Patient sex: M
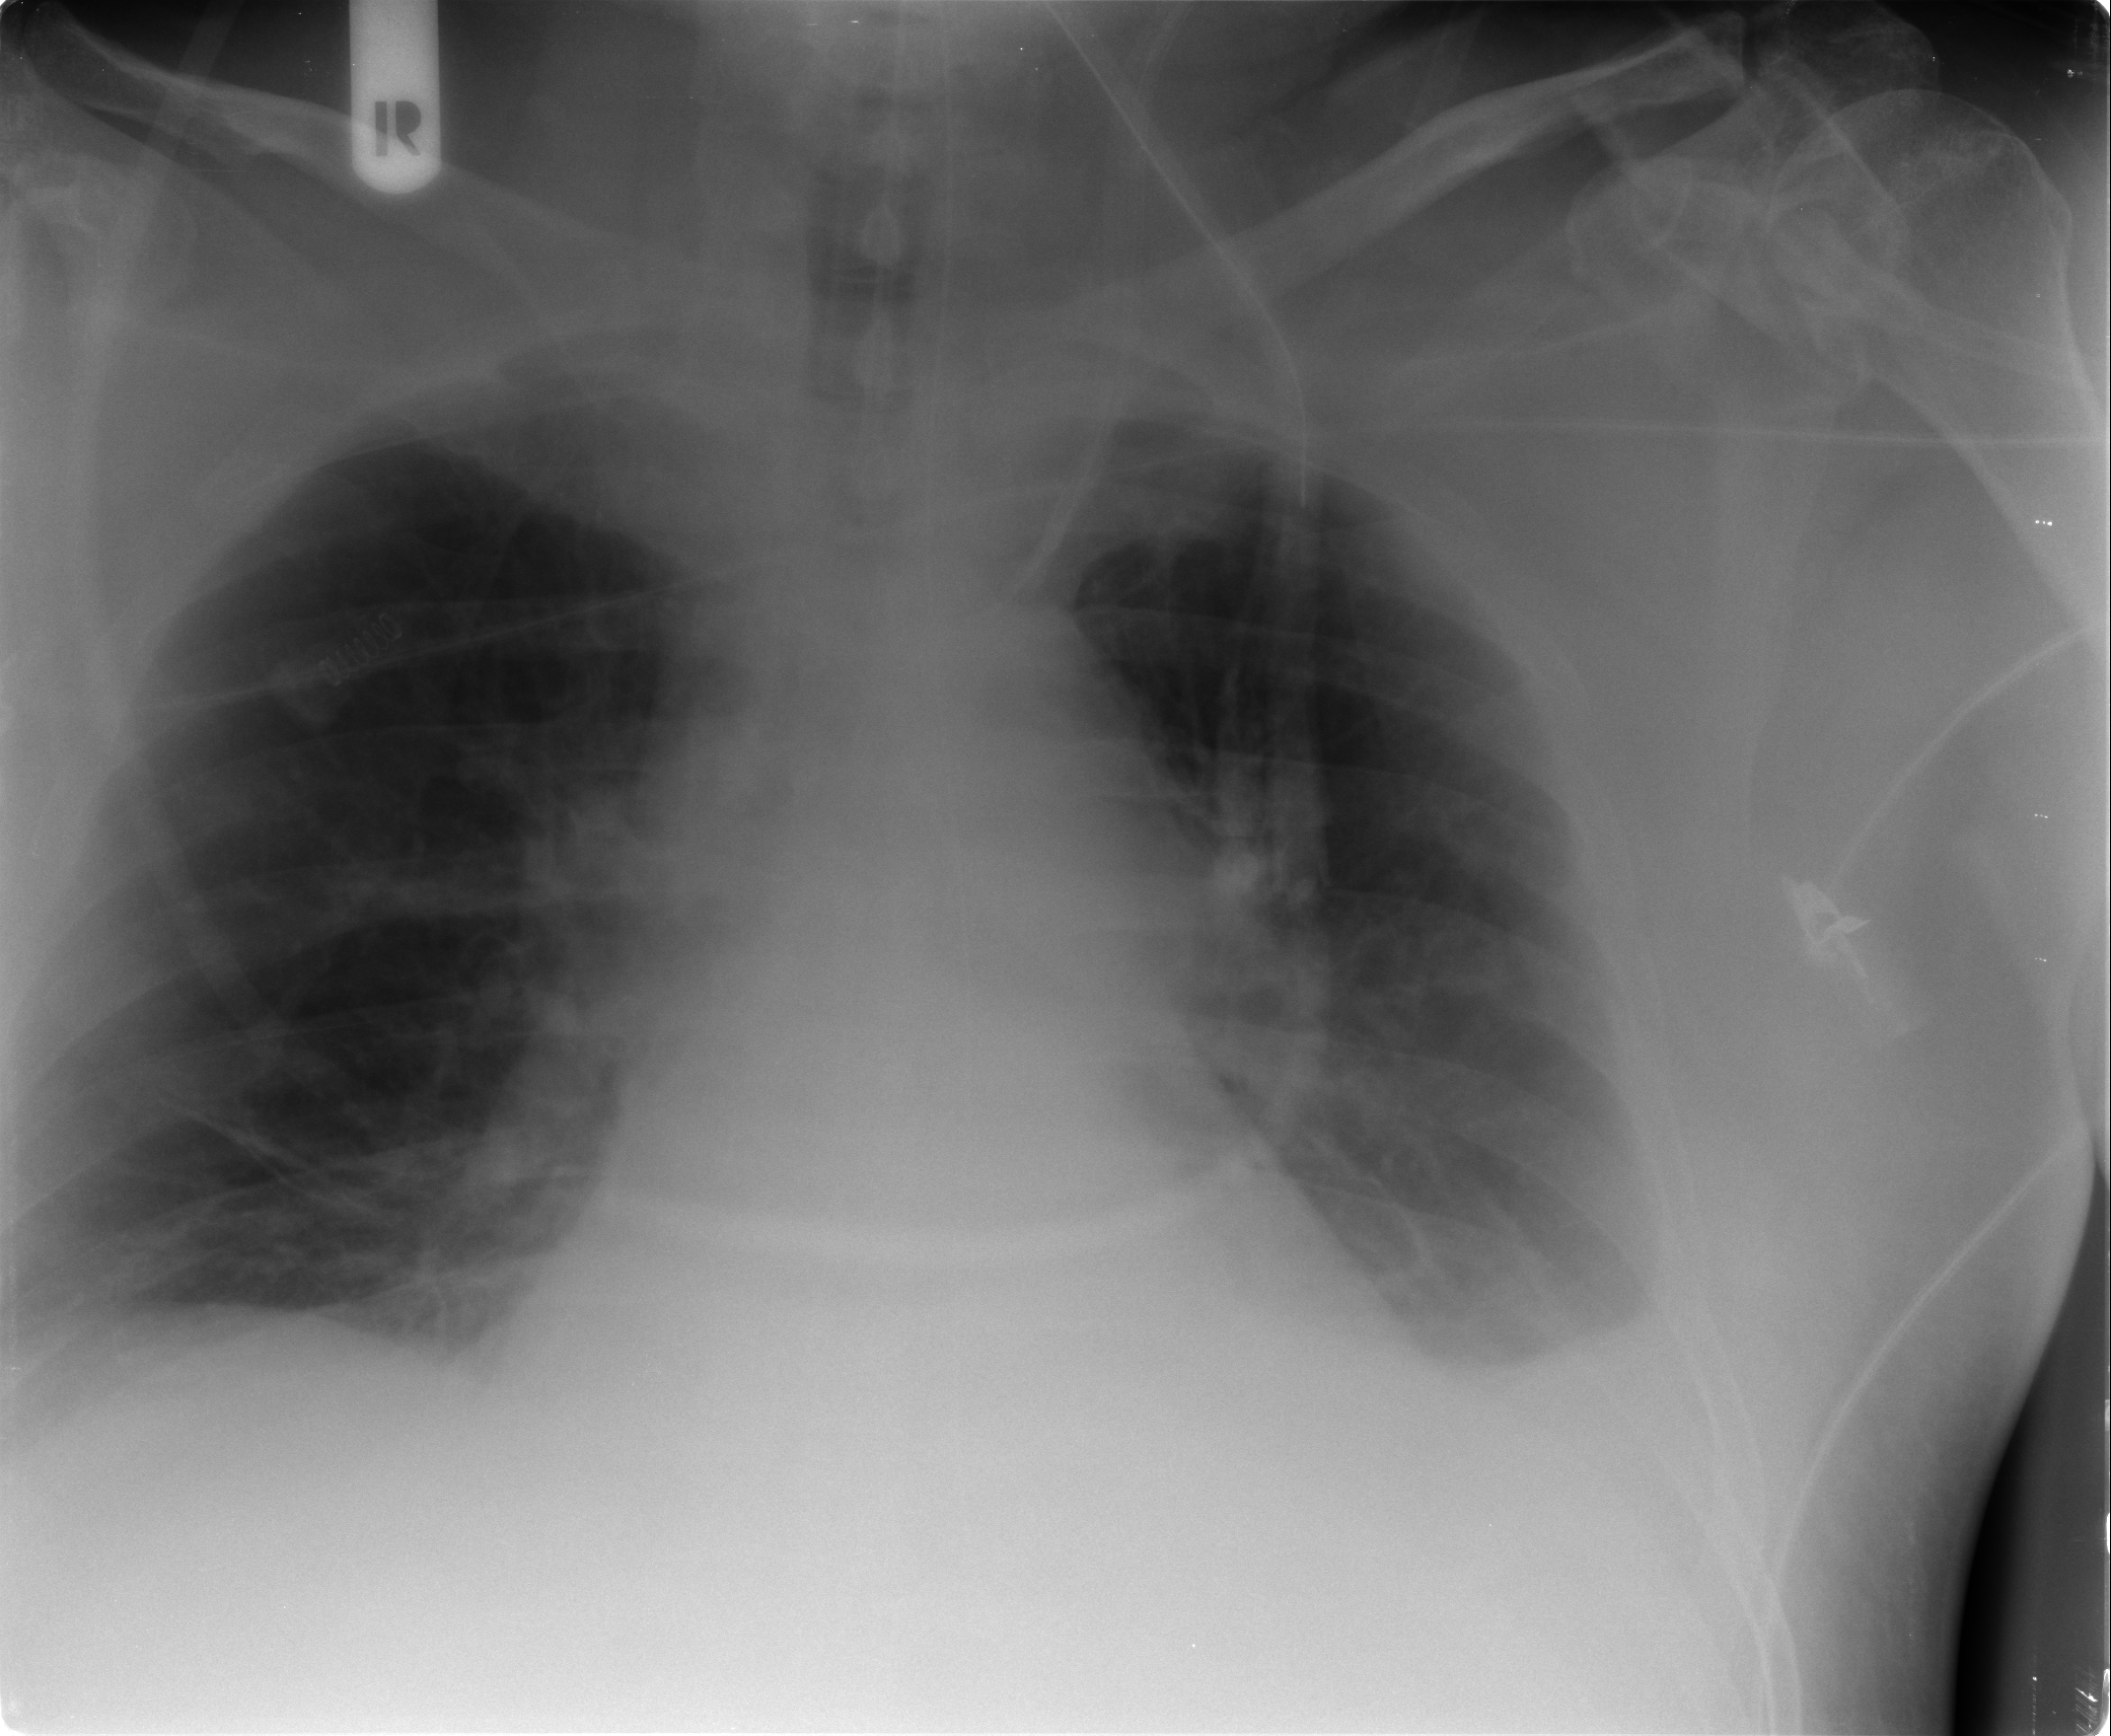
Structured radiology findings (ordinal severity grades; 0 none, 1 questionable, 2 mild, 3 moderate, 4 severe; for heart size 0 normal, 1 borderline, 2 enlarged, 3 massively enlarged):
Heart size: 0
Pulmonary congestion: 0
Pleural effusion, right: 0
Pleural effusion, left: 2
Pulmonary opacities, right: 0
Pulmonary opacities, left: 0
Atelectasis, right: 2
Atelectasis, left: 2